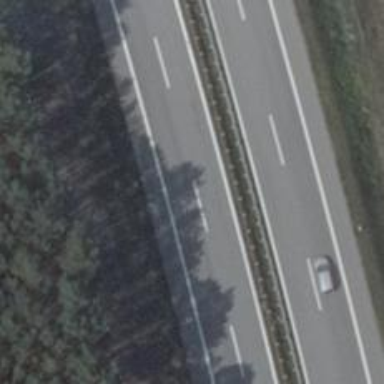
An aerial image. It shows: Asphalt motorroad with trunk classification.